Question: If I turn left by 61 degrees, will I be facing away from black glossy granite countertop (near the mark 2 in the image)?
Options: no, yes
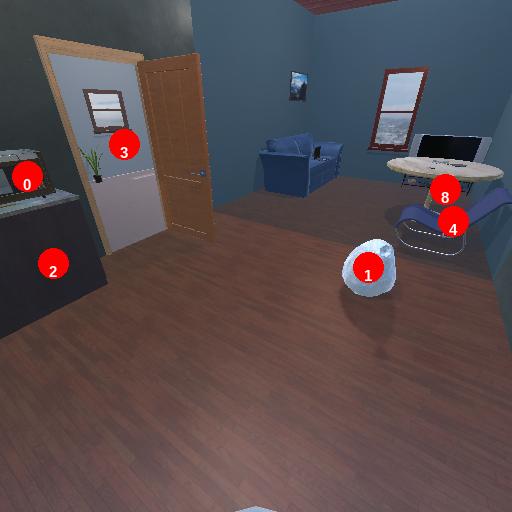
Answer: no